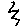
Label: zigzag